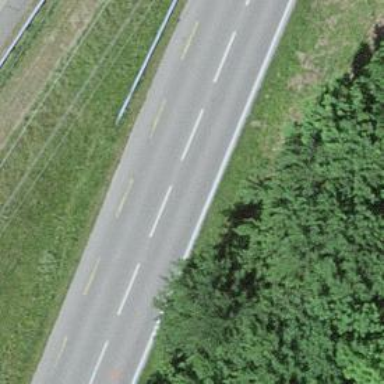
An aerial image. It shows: Tertiary road with asphalt surface.